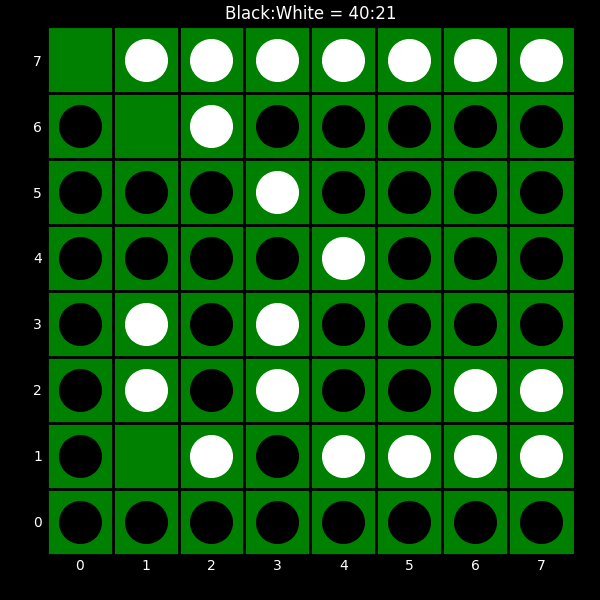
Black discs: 40
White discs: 21